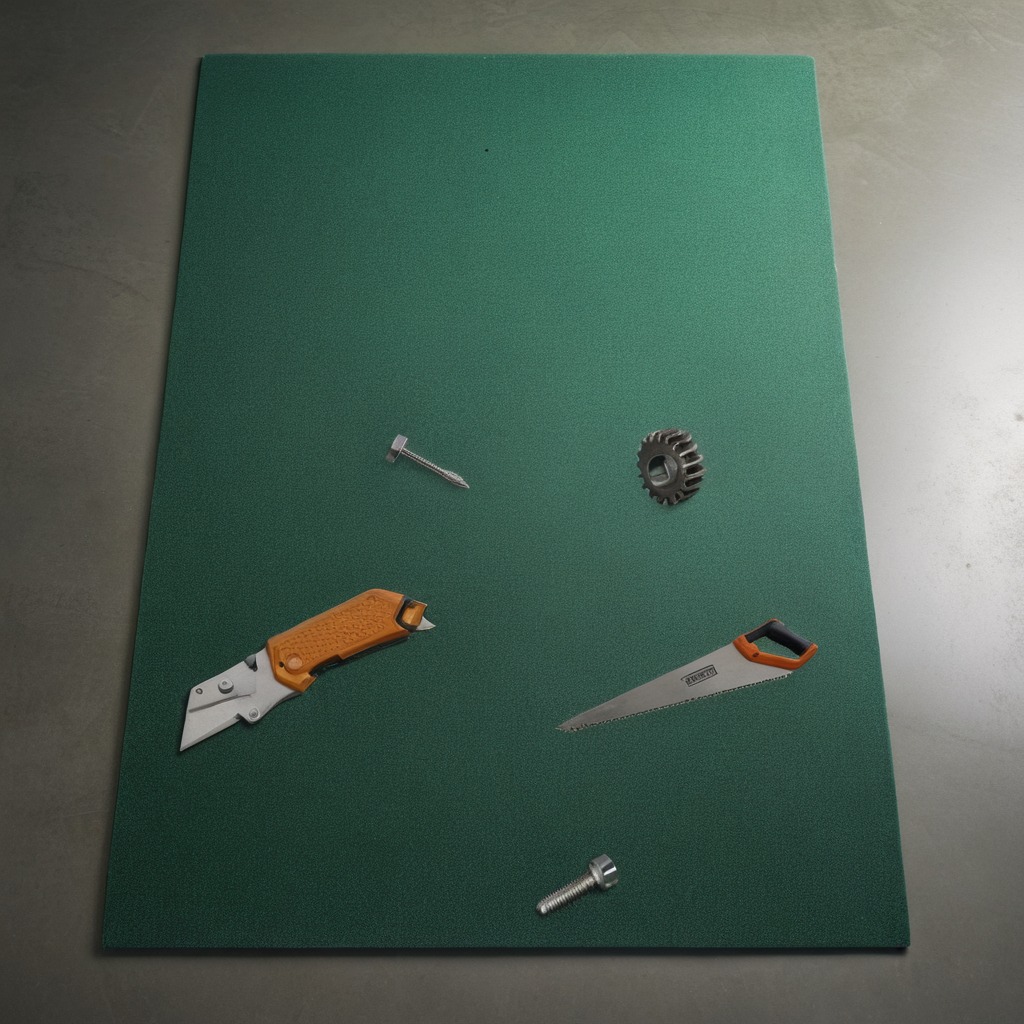
A steel gear with teeth, a utility knife, a metal machine screw, an iron nail, and a handheld metal saw are lying on the granite tabletop.